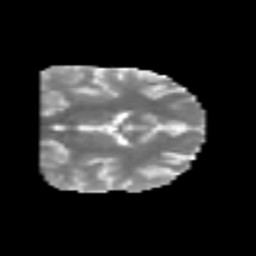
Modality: MD
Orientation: coronal
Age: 25
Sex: male
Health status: healthy